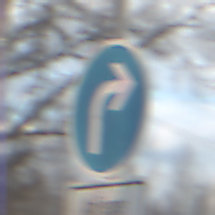
Verkehrszeichen: VorgeschriebeneFahrtrichtungRechts
Zusatzzeichen unten: PersonengruppenFrei2
Umgebung: Outdoor, Nature
Tageszeit: MorningAfternoon
Wetter: PartlyCloudy
Licht: Natural
Jahreszeit: Autumn
Kontrast: LowContrast